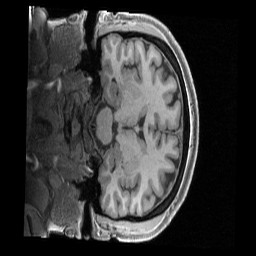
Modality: T1w
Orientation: coronal
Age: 43
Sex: female
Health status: ill
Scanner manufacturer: siemens
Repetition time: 2.4 s
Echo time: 0.00231 s